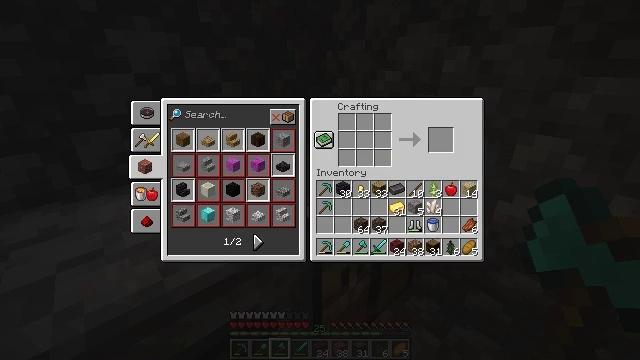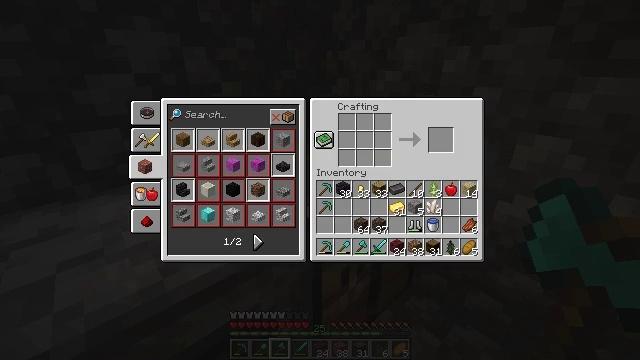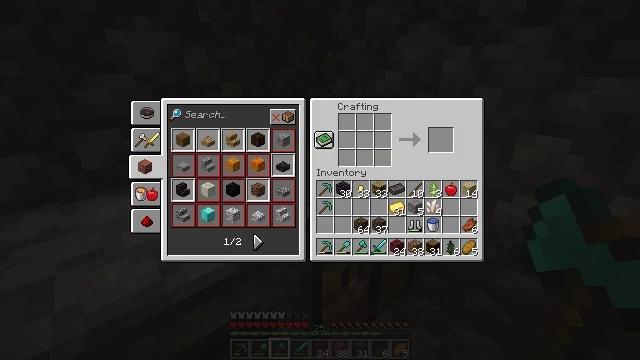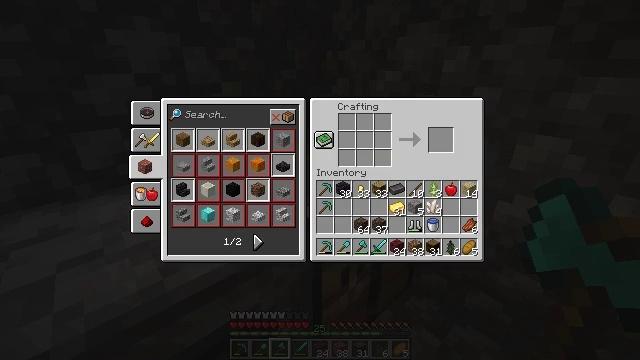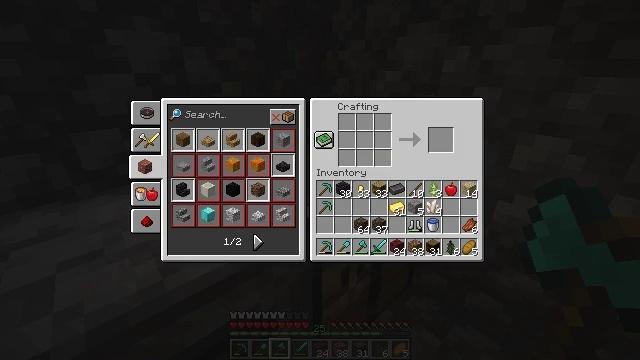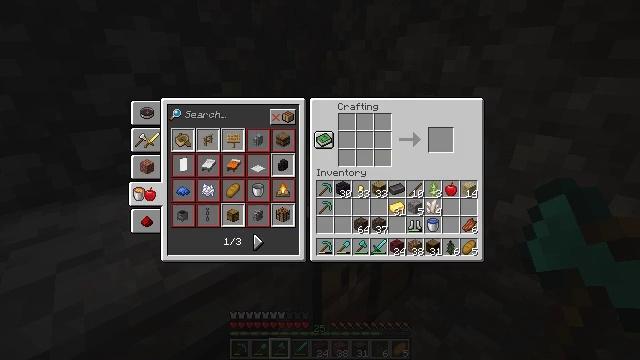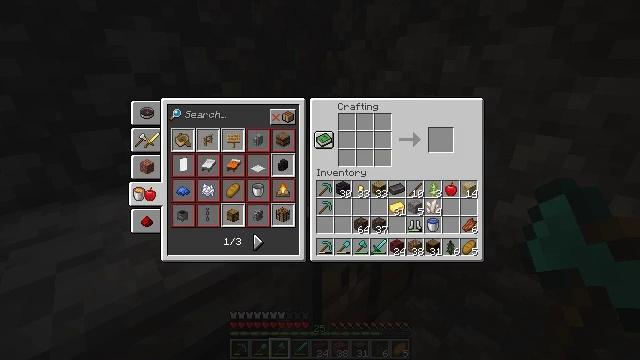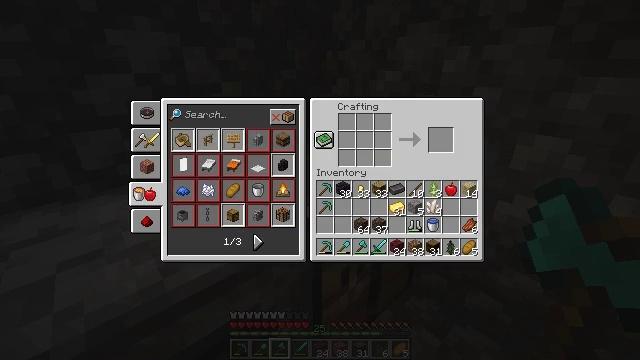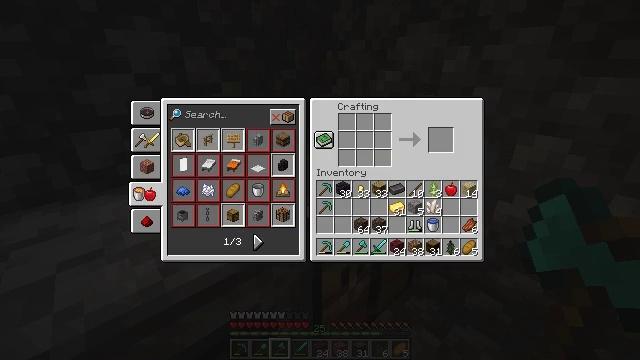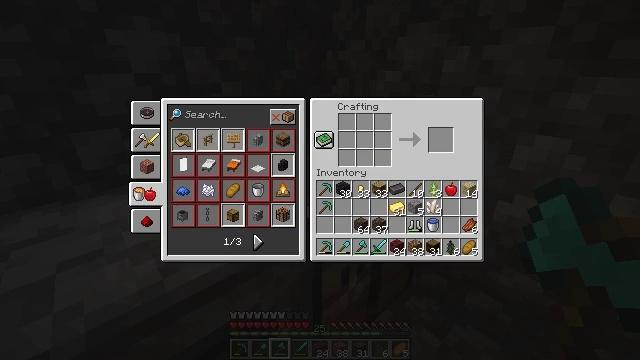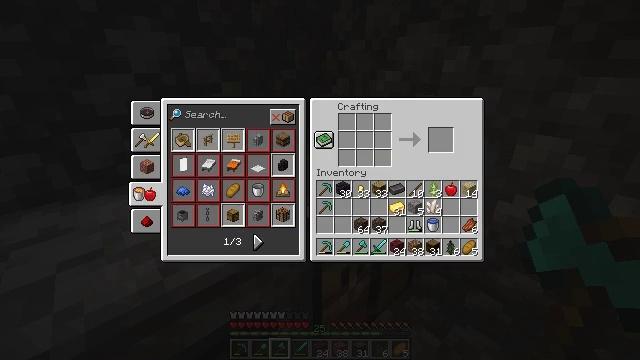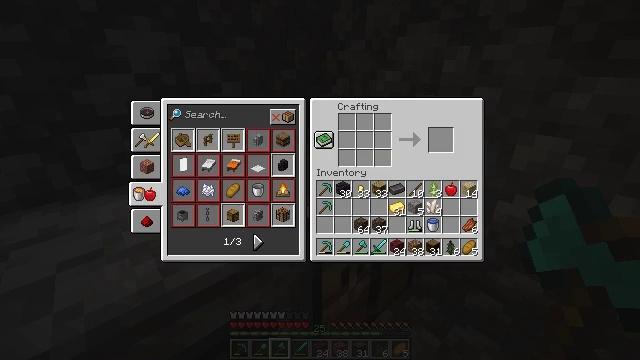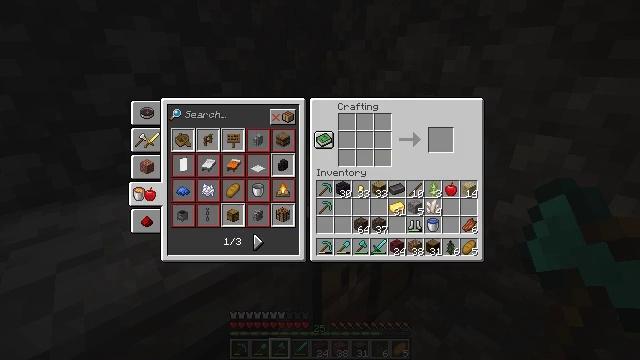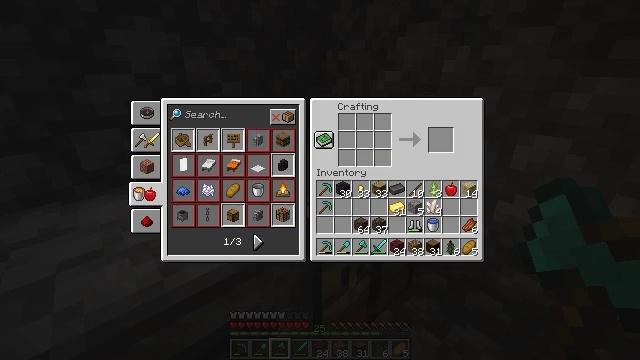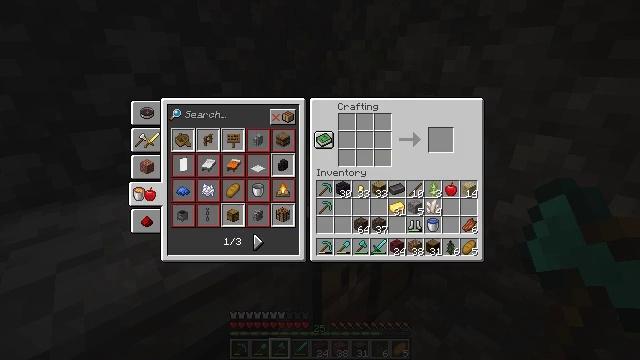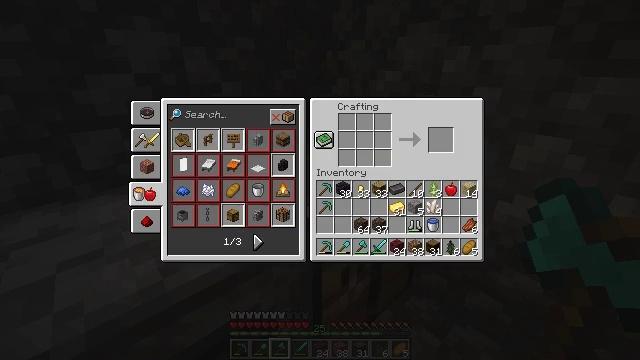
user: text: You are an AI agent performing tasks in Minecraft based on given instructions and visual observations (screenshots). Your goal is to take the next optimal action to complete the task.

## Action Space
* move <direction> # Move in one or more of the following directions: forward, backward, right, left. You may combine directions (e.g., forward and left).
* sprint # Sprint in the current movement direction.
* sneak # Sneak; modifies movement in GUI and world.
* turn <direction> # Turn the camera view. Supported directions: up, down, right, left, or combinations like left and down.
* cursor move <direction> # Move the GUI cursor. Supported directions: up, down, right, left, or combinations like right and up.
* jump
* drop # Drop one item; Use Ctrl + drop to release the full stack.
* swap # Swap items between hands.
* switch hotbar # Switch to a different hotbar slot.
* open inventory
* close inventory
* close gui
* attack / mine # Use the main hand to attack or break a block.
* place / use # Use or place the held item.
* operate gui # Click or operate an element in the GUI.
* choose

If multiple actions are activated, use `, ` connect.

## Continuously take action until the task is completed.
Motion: motion action
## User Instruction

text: Open a crafting table to craft a soul campfire.
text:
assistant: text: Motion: cursor move down
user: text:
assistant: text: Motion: no_op
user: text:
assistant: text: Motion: no_op
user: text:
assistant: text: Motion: no_op
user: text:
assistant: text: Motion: operate gui
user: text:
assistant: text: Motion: operate gui
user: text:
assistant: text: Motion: operate gui
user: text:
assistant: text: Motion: operate gui
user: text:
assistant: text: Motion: no_op
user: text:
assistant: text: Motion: no_op
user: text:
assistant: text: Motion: no_op
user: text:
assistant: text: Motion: no_op
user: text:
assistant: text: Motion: cursor move down
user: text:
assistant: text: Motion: no_op
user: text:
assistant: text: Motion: no_op
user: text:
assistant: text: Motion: no_op
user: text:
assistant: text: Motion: no_op
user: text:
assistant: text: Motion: no_op
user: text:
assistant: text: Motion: operate gui
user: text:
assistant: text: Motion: operate gui
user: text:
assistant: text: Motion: operate gui
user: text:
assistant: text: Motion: operate gui
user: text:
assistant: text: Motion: operate gui
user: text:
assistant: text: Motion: no_op
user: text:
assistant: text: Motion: no_op
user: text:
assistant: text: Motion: cursor move up
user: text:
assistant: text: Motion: cursor move up
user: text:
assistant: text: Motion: cursor move up
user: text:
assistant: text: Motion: cursor move up
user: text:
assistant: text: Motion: cursor move up